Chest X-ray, AP view. Patient: 70 years old, sex M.
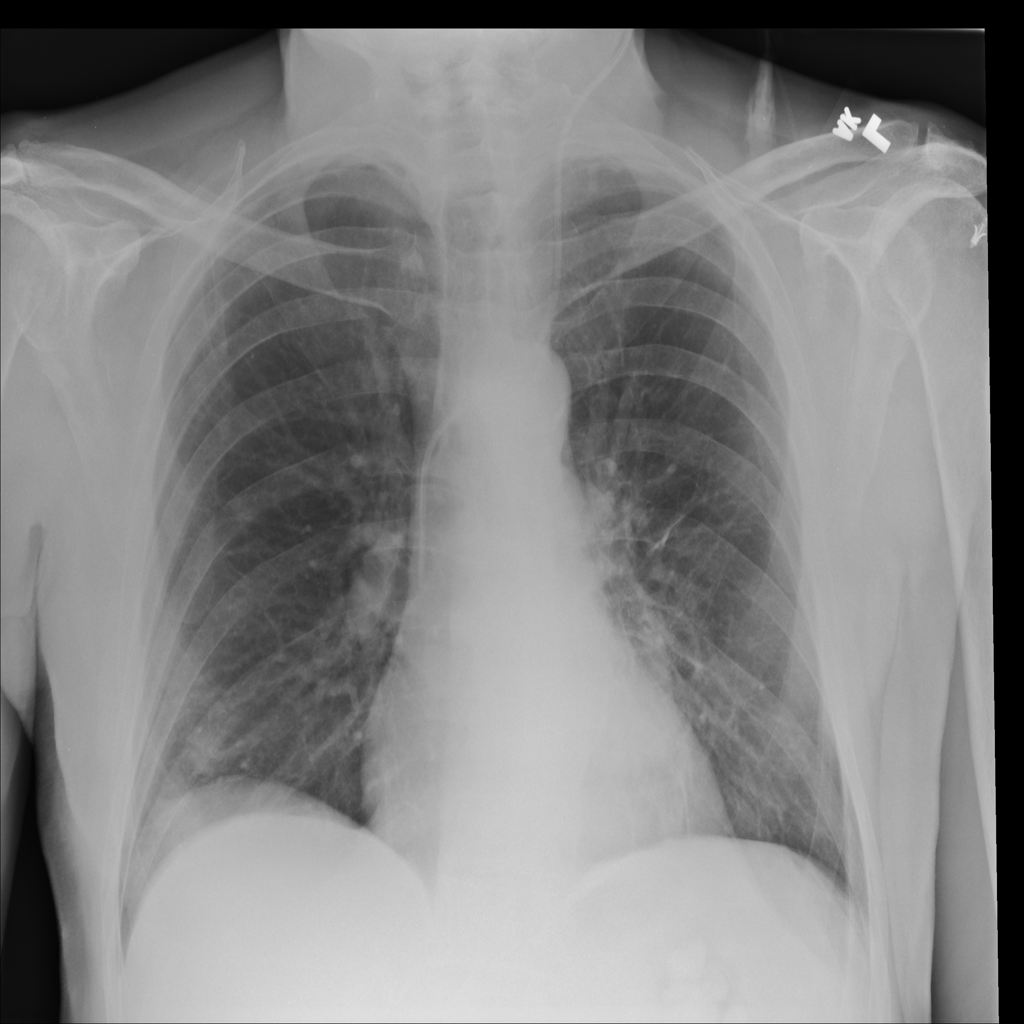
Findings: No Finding